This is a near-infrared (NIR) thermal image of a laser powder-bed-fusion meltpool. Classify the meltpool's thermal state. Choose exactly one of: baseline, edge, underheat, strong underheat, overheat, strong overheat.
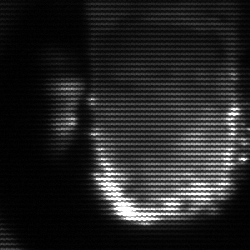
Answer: baseline